Question: I dragged out a TVC from storyboard and put a table view as a subview of a main view, but when I run the app the navigation bar doesn't show? What am I doing wrong?

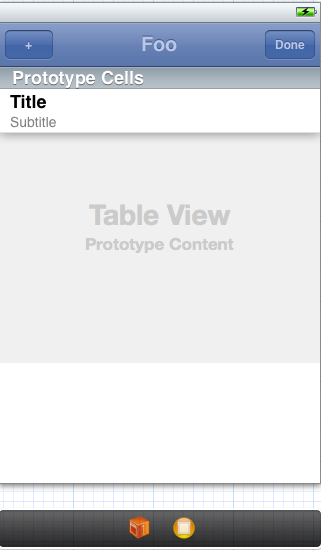
Answer: You need to have a navigation controller added in your storyboard and connect it with TableView Controller .
UINavigation Controller works as a Stack on ViewControllers.

Check here for a tutorial :
<URL>
Integrating with storyboard : <URL>
Then do this :
In the interface buildr select your tableview Controller and check the left hand side tick on enable navigation controller .
And , put this in viewDidLoad
self.navigationController.hidden = NO;